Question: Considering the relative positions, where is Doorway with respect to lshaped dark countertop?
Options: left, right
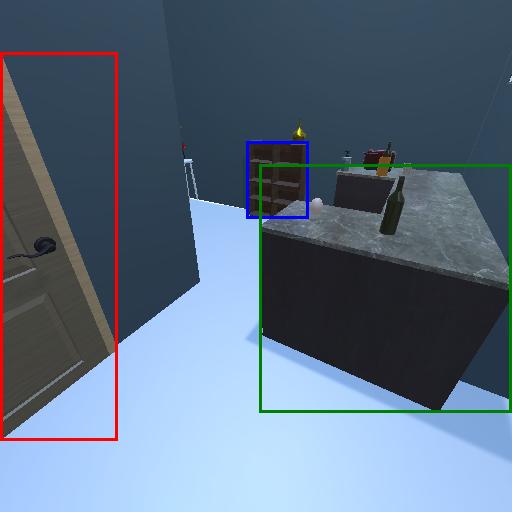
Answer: left